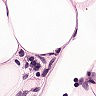
Metastatic tissue present: yes